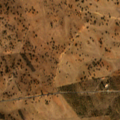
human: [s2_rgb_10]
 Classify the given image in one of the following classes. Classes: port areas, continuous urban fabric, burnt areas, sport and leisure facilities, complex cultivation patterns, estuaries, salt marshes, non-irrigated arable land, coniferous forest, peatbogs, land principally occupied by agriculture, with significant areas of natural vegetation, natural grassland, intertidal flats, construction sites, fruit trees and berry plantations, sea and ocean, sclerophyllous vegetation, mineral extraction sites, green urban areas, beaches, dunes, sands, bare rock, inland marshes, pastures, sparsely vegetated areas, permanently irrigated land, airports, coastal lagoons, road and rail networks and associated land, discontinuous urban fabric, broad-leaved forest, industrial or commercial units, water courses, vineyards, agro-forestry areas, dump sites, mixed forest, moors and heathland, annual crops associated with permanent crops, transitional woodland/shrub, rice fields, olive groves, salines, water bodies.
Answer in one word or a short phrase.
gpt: non-irrigated arable land, agro-forestry areas, transitional woodland/shrub